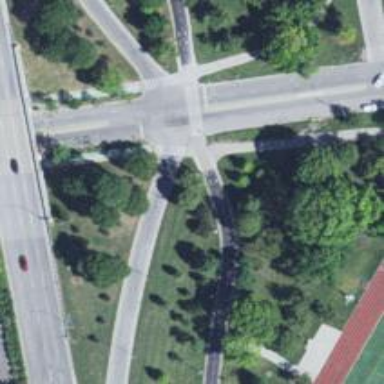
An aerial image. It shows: Footway crossing with uncontrolled zebra markings.